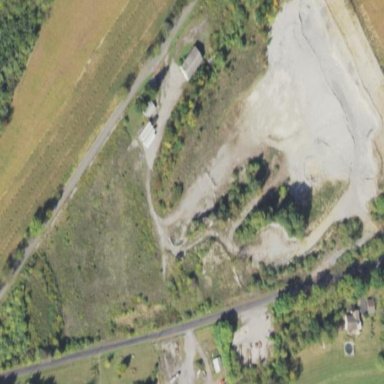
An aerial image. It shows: Quarry area where gravel is extracted.